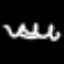
Label: squiggle